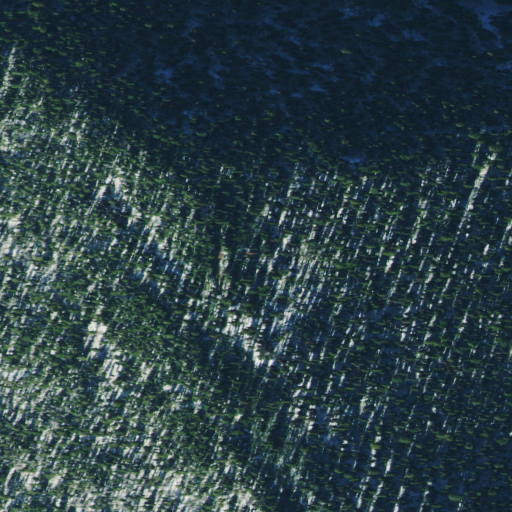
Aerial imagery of mountain in Montana named Torino Peak containing only evergreen forest